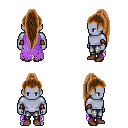
a pixel art fantasy rpg character, male body template, dark elf, purple skin, maroon tattered cape, metal pants, brown extra-long topknot hairstyle, cloth bracers, brown shoes, four views (front, back, left, right), 2x2 character sprite sheet, small pixel art, hard edges, no anti-aliasing